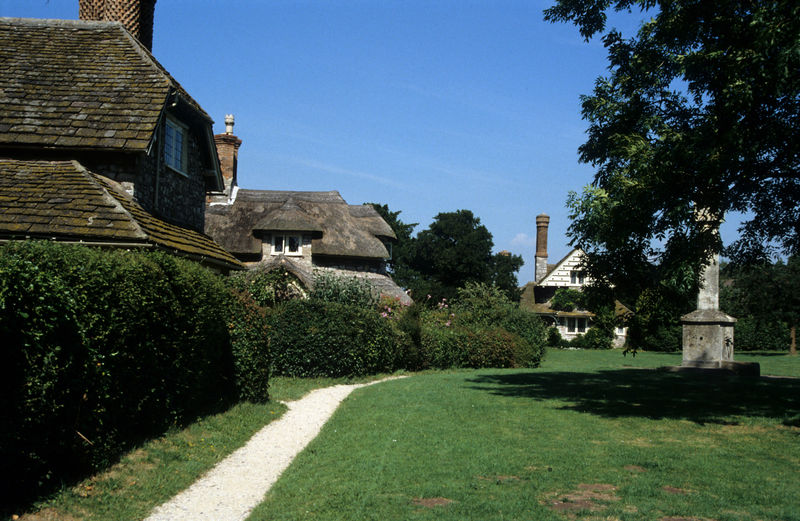
Titel: Model village, Gesamtansicht mit Gartenplatz
Künstler: John Nash
Standort: Bristol
Institution: Blaise Hamlet
Schlagwörter: baum, blau, blätter, dunkel, himmel, schatten, weiß, wolken, bäume, grün, äste, braun, fenster, hell, holz, licht, schwarz, stroh, säule, anlage, dach, gebäude, gras, haus, park, parkanlage, rasen, rosen, weg, wiese, wolke, alt, stein, erde, häuser, natur, norden, schilf, weide, busch, büsche, gebüsch, pfad, sonne, england, brunnen, kamin, kamine, schornstein, garten, sommer, fassade, wohnhäuser, dorf, dächer, giebel, mauer, schornsteine, dunst, hecke, wolkenlos, schlot, kies, ostsee, querformat, foto, fotografie, photographie, reetdach, strohdach, kiesel, denkmal, gehweg, photo, mauern, walmdach, blauer himmel, mansarddach, bauernhaus, fachwerk, siedlung, wohnen, englisch, schindeln, schindel, schindeldach, monument, bauwerk, versailles, bauwerke, hecken, wohnsiedlung, kiesweg, buxbaum, dachschindeln, blaub, reet, cornwall, kamnine, großbritannien, traditionell, bauweise, schilfdach, z, schoirnstein, kieselweg, walmdch